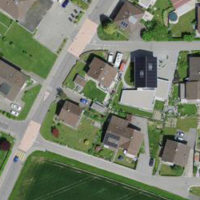
EUNIS habitat code: 55
Species observed at this site:
Centaurea scabiosa
Cirsium arvense
Geum rivale